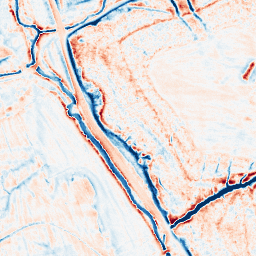
Category: edge_preserving
Decomposition family: anisotropic_diffusion
Decomposition parameters: iterations: 50
kappa: 30
gamma: 0.1
Upsampling method: sinc_hamming
Upsampling parameters: scale: 2
kernel_size: 8
Upsampling scale: 2